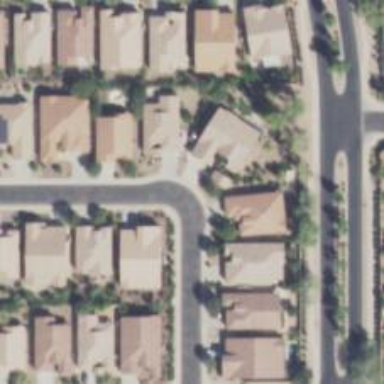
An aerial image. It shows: Residential road.